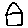
Label: house